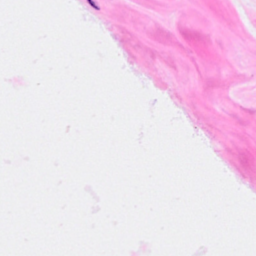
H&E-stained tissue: Breast